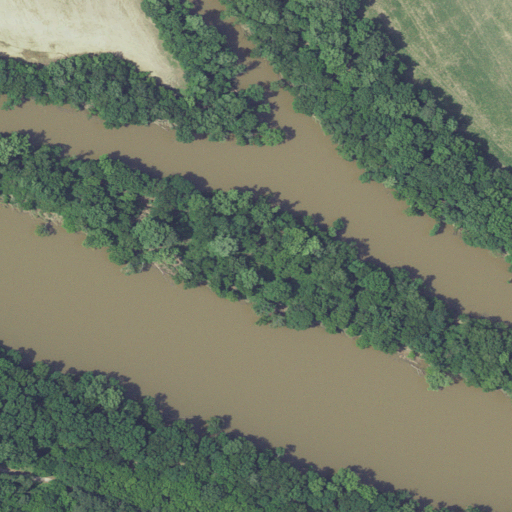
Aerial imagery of island in North Carolina named Buzzard Island containing open water, deciduous forest, cultivated crops, mixed forest, woody wetlands, herbaceous wetlands, grassland, and evergreen forest